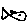
Label: fish